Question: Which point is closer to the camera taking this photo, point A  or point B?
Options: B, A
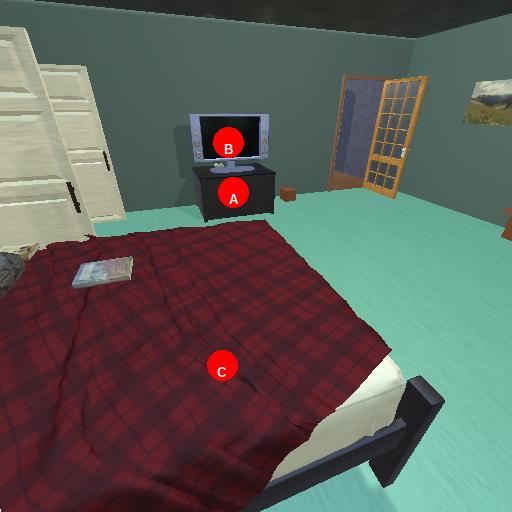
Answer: B